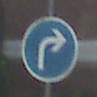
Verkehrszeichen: VorgeschriebeneFahrtrichtungRechts
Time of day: Midday
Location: Outdoor (Suburban)
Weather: Clear
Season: NotSpecified
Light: Natural